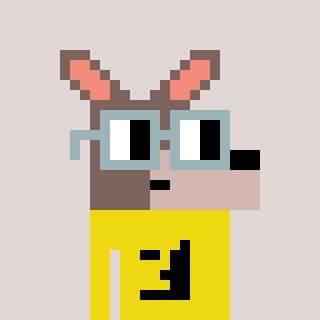
a pixel art character with square dark gray glasses, a kangaroo-shaped head and a yellow-colored body on a warm background